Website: apple
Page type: account-dashboard
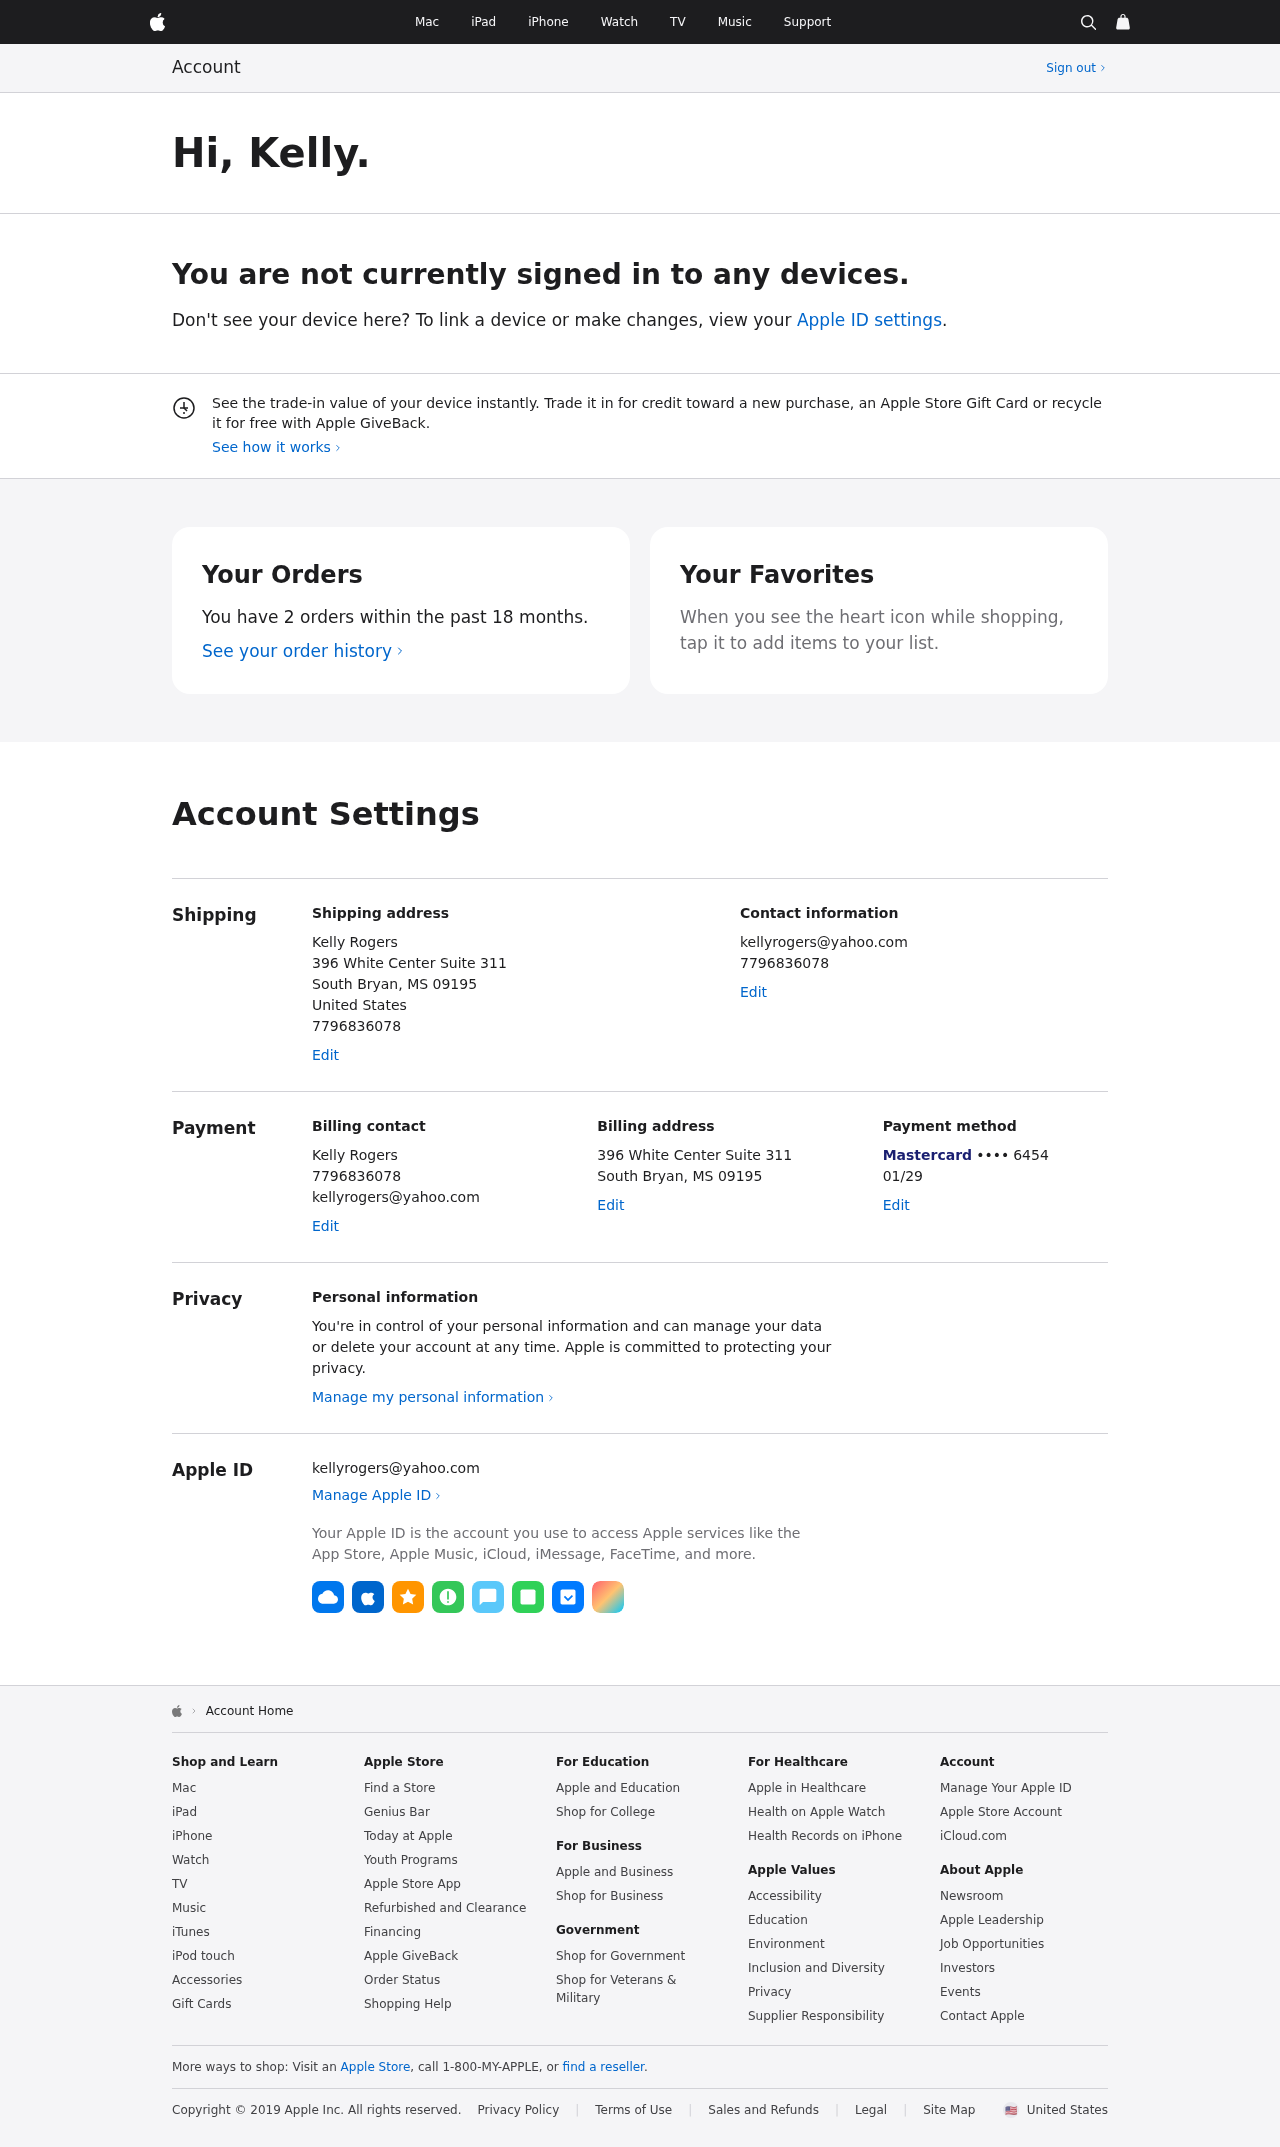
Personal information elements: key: PII_CARD_EXPIRY
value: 01/29
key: PII_CARD_LAST4
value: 6454
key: PII_CARD_TYPE
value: Mastercard
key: PII_CITY_STATE_ZIP
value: South Bryan, MS 09195
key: PII_COUNTRY
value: United States
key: PII_EMAIL
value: kellyrogers@yahoo.com
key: PII_FIRSTNAME
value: Kelly
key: PII_FULLNAME
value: Kelly Rogers
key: PII_PHONE
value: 7796836078
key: PII_STREET
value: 396 White Center Suite 311
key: PII_PHONE2
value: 7796836078
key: PII_FULLNAME2
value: Kelly Rogers
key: PII_PHONE3
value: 7796836078
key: PII_EMAIL2
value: kellyrogers@yahoo.com
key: PII_CITY
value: South Bryan
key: PII_STATE_ABBR
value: MS
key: PII_POSTCODE
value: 09195
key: PII_POSTCODE_FULL
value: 09195
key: PII_CITY_STATE
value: South Bryan, MS
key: PII_POSTCODE_NUMERIC
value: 9195
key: PII_EMAIL3
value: kellyrogers@yahoo.com